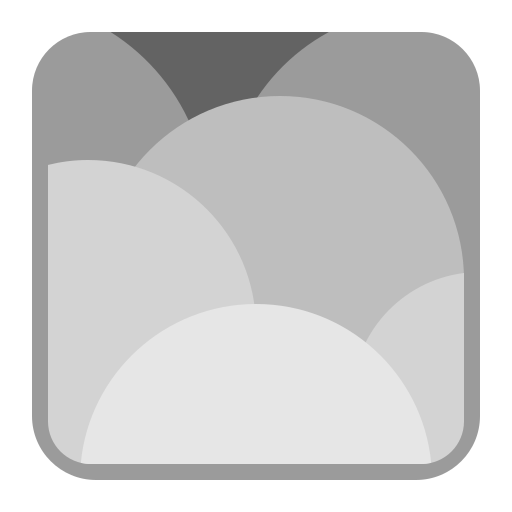
fog flat